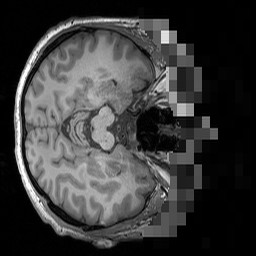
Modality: T1w
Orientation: axial
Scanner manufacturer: siemens
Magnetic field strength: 3 T
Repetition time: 1.5 s
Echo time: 0.00291 s